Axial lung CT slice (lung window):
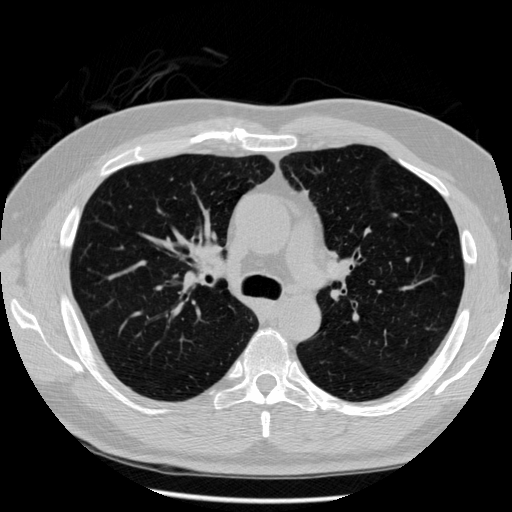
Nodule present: no